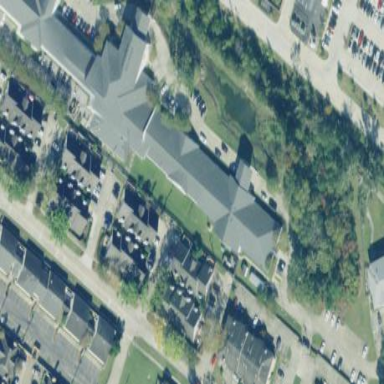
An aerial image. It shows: Nursing home building.